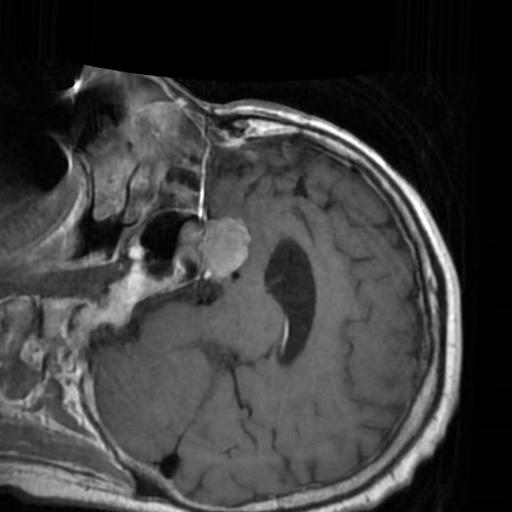
Label: brain_tumor